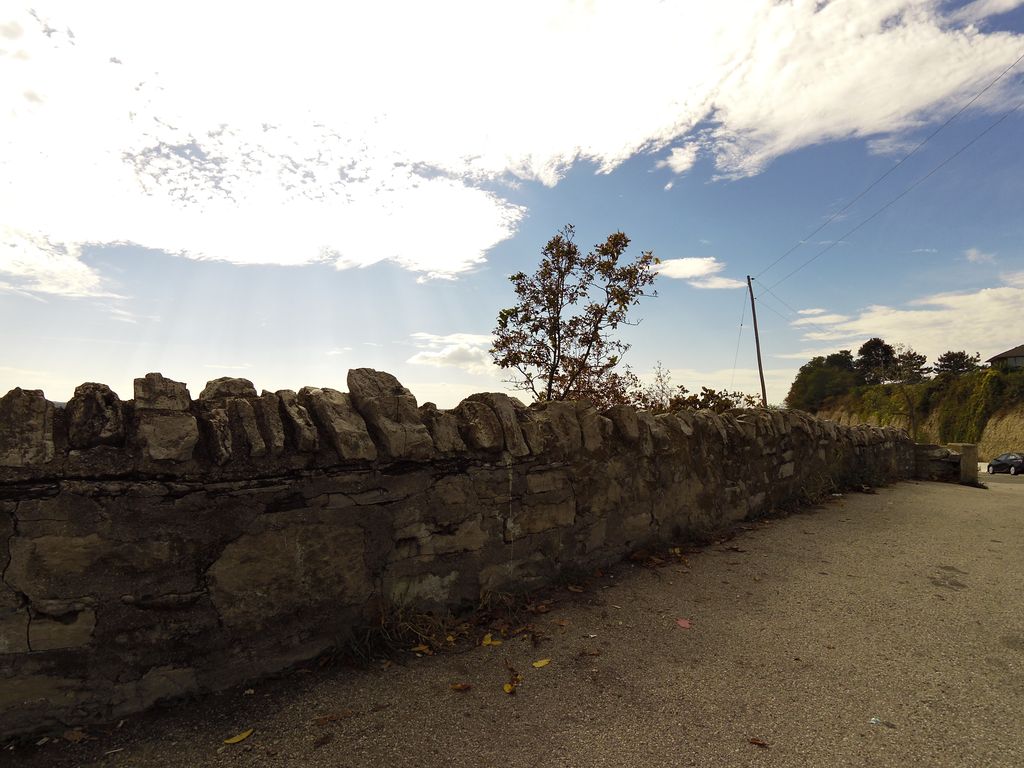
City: hamilton